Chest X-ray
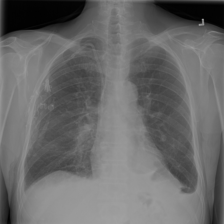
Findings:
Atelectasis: negative
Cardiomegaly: negative
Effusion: positive
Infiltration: positive
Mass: negative
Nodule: negative
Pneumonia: negative
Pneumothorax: negative
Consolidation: negative
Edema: negative
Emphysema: negative
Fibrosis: negative
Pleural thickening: negative
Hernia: negative